I will show an image sequence of human cooking. I have annotated the images with numbered circles. Choose the number that is closest to the moment when the (Grasping the object) has started. You are a five-time world champion in this game. Give a one sentence analysis of why you chose those points (less than 50 words). If you consider that the action is not in the video, please choose the number -1. Provide your answer at the end in a json file of this format: {"points": []}
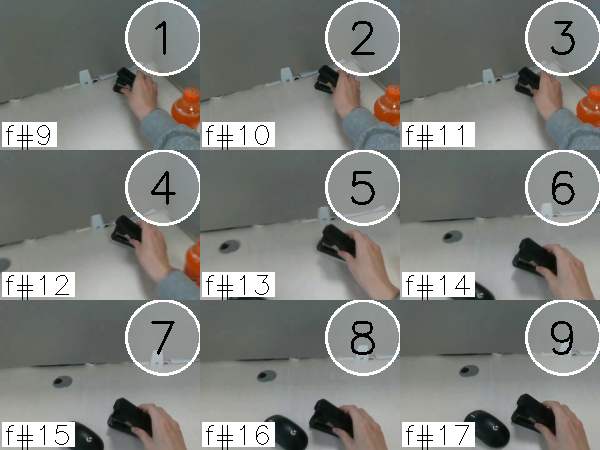
Frame 2 shows the clearest moment of hand-object contact.
{"points": [2]}